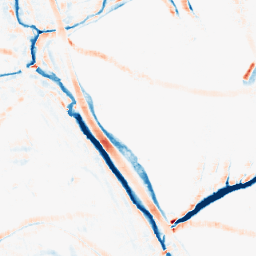
Category: morphological
Decomposition family: morphological_square
Decomposition parameters: operation: average
size: 10
Upsampling method: sinc_blackman
Upsampling parameters: scale: 2
kernel_size: 4
Upsampling scale: 2